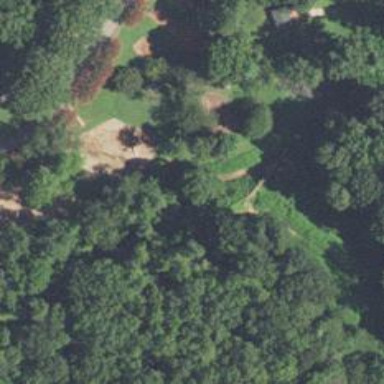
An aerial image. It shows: Disc golf basket.